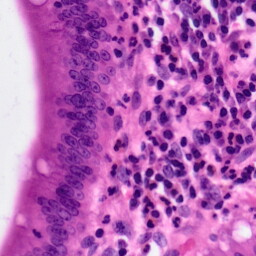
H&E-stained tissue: Pancreatic